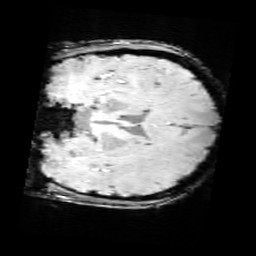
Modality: SWI
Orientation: coronal
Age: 14
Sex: female
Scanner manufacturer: siemens
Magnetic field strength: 3 T
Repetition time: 0.027 s
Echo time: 0.02 s